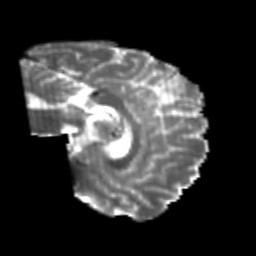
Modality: T2w
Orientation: sagittal
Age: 22
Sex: male
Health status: healthy
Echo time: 0.074 s